Question: I am a noob in programming and would like to know how to stack multiple lines of text in one cell of the table. This is what I am talking about:

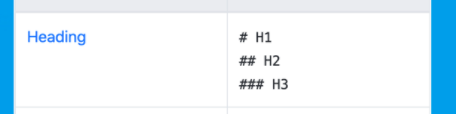
Answer: You can use '<br/>' tag just after the text you want to break the line and it will get the job done.
Update:
The table would look like this
'''
| First | Second |
| -------- | ---------------------------- |
| Heading | # H1<br/> ## H2</br> ### H3 |
'''